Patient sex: F
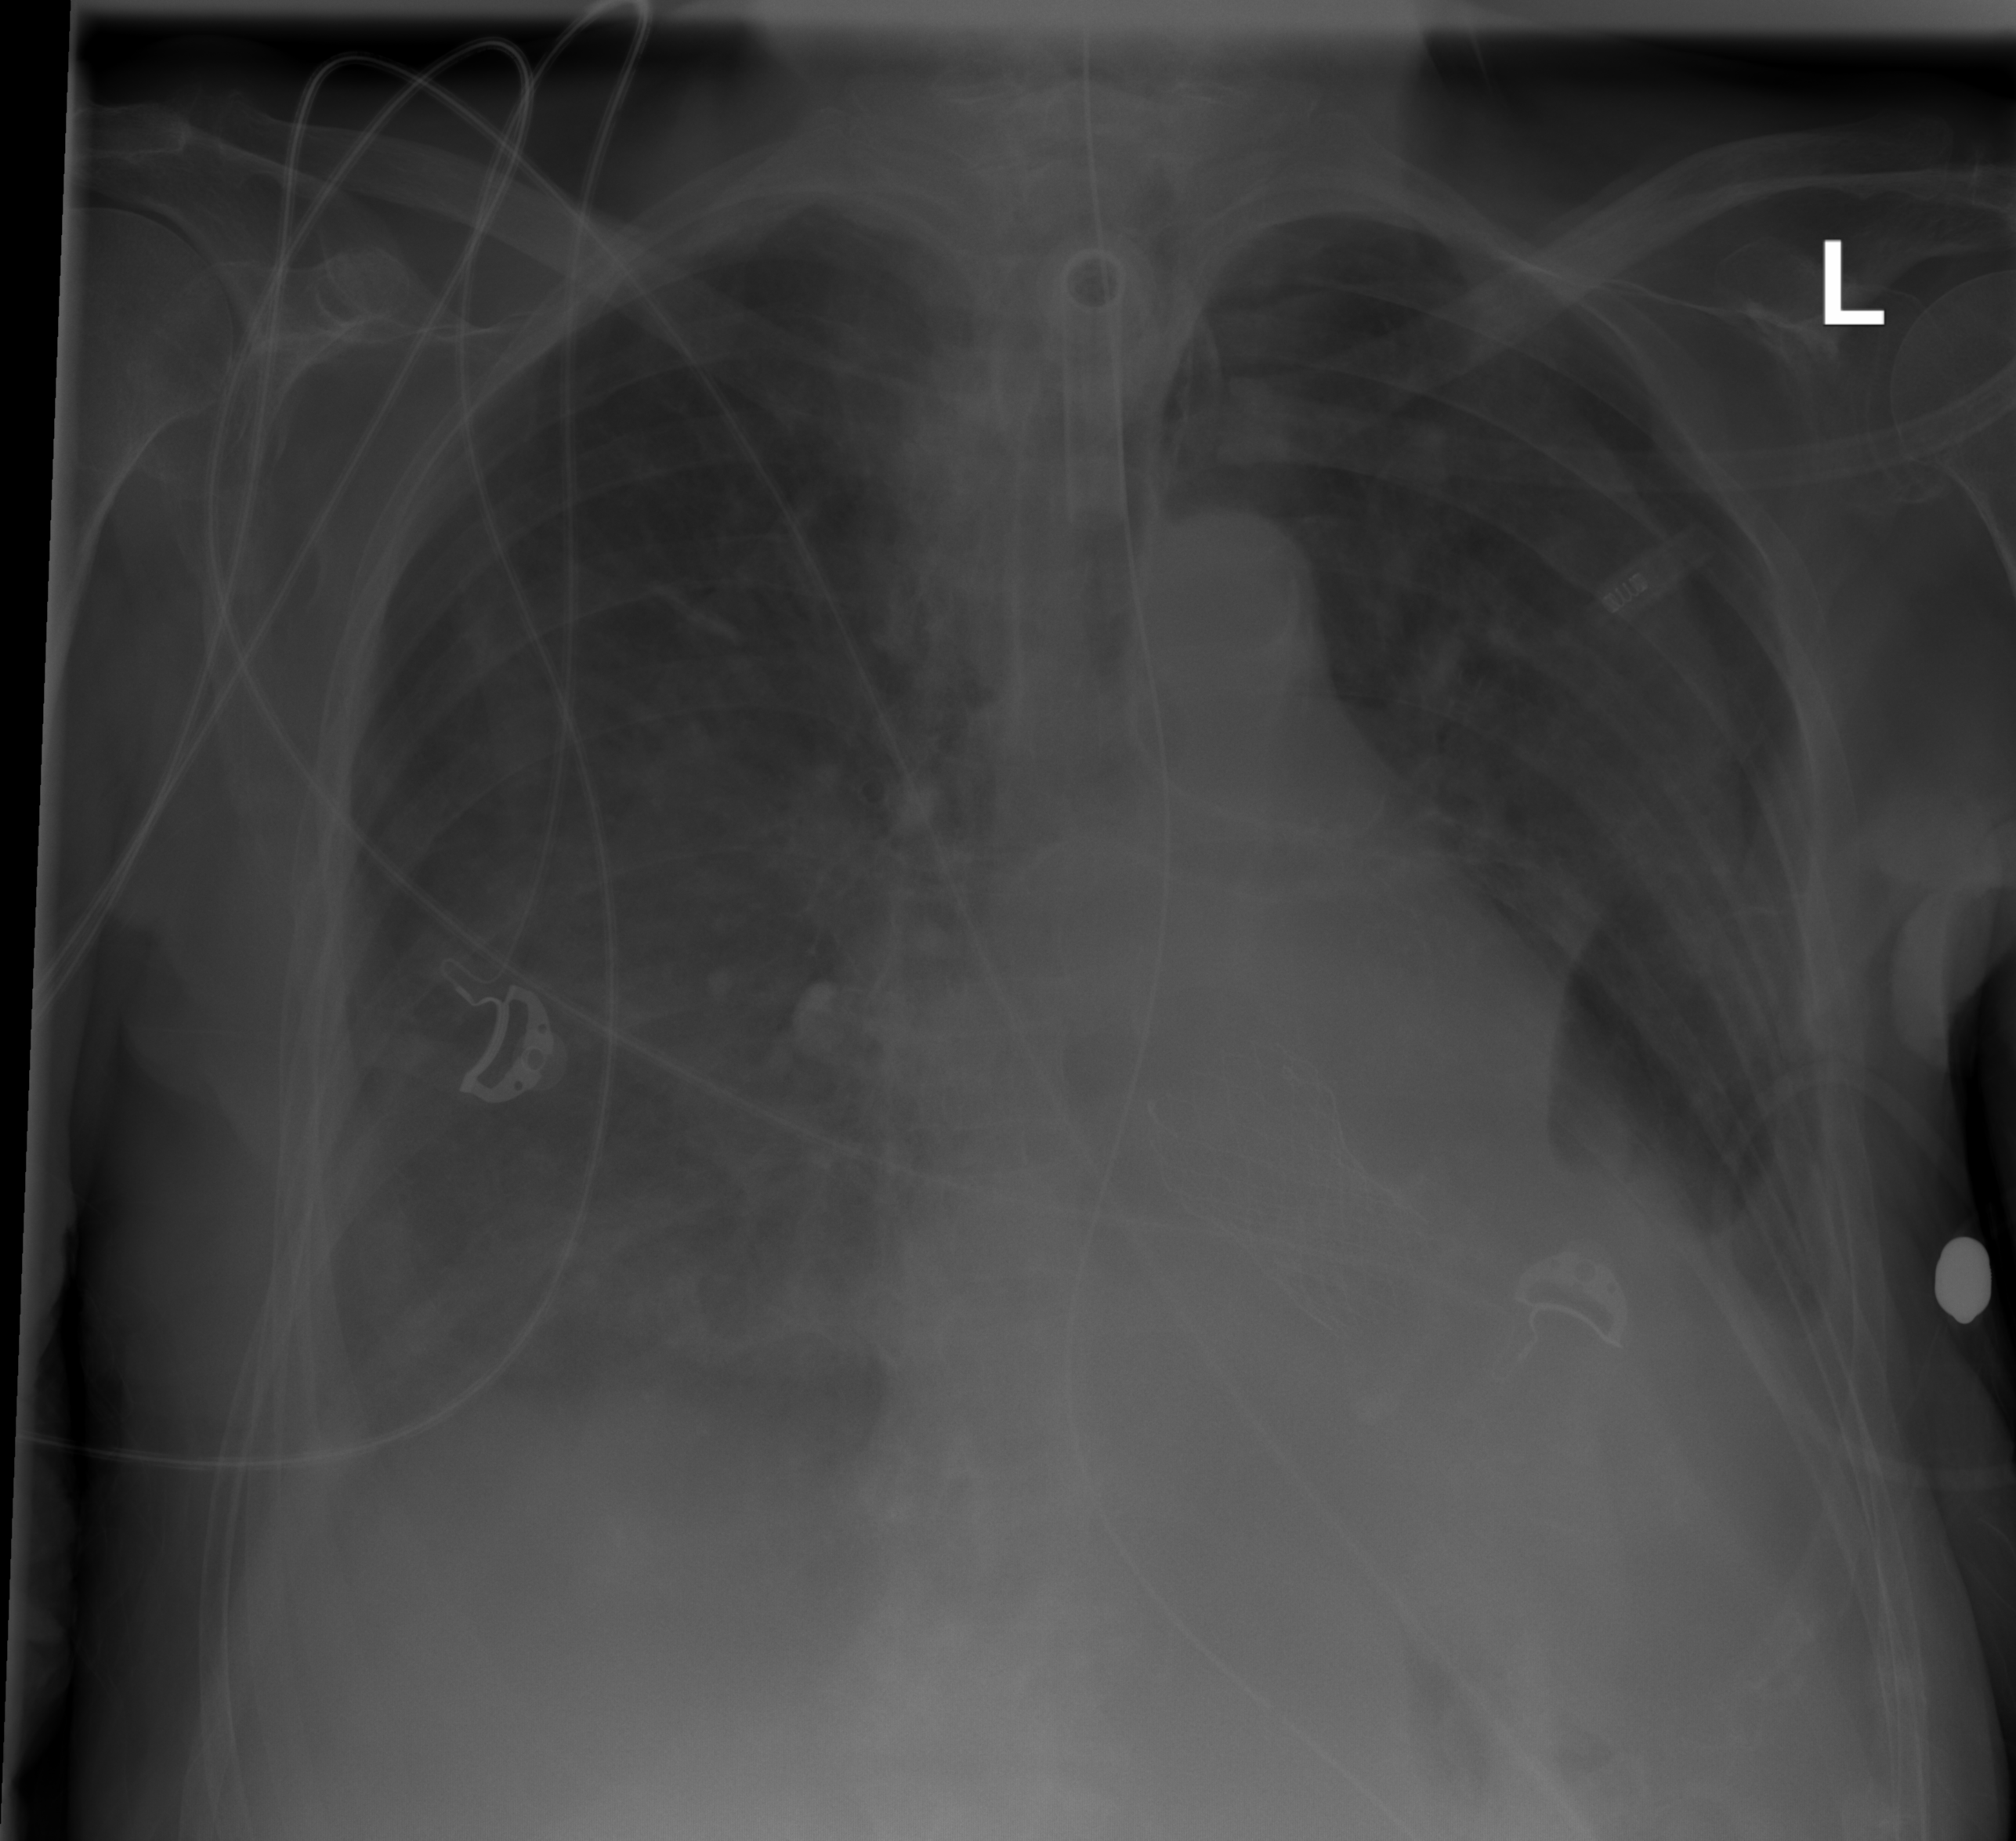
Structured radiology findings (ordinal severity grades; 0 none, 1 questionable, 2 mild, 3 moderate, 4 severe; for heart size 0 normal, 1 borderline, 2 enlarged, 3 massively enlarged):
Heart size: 2
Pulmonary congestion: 0
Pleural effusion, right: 2
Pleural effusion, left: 2
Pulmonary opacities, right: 0
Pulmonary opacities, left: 0
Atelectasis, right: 2
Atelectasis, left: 2